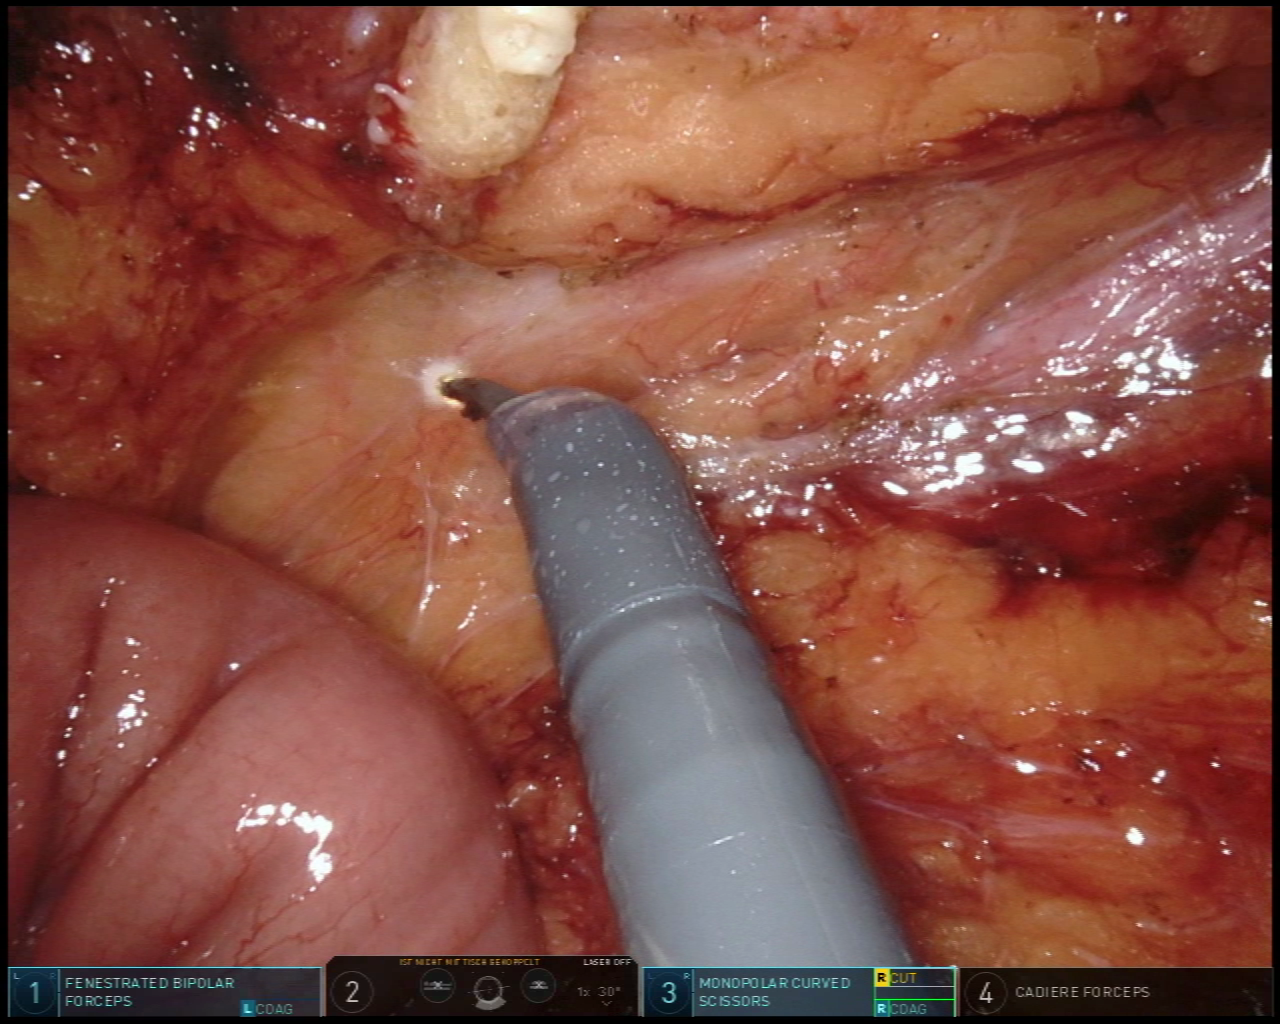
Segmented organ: ureter
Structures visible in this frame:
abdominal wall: no
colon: no
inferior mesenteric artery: no
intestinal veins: no
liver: no
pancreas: no
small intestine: yes
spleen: no
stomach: no
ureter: yes
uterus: no
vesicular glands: no